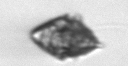
Label: Kryptoperidinium_triquetrum